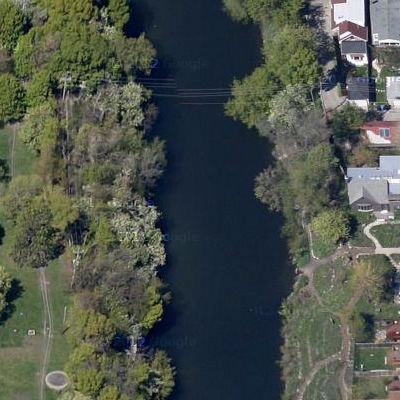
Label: dRiverLake